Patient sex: M
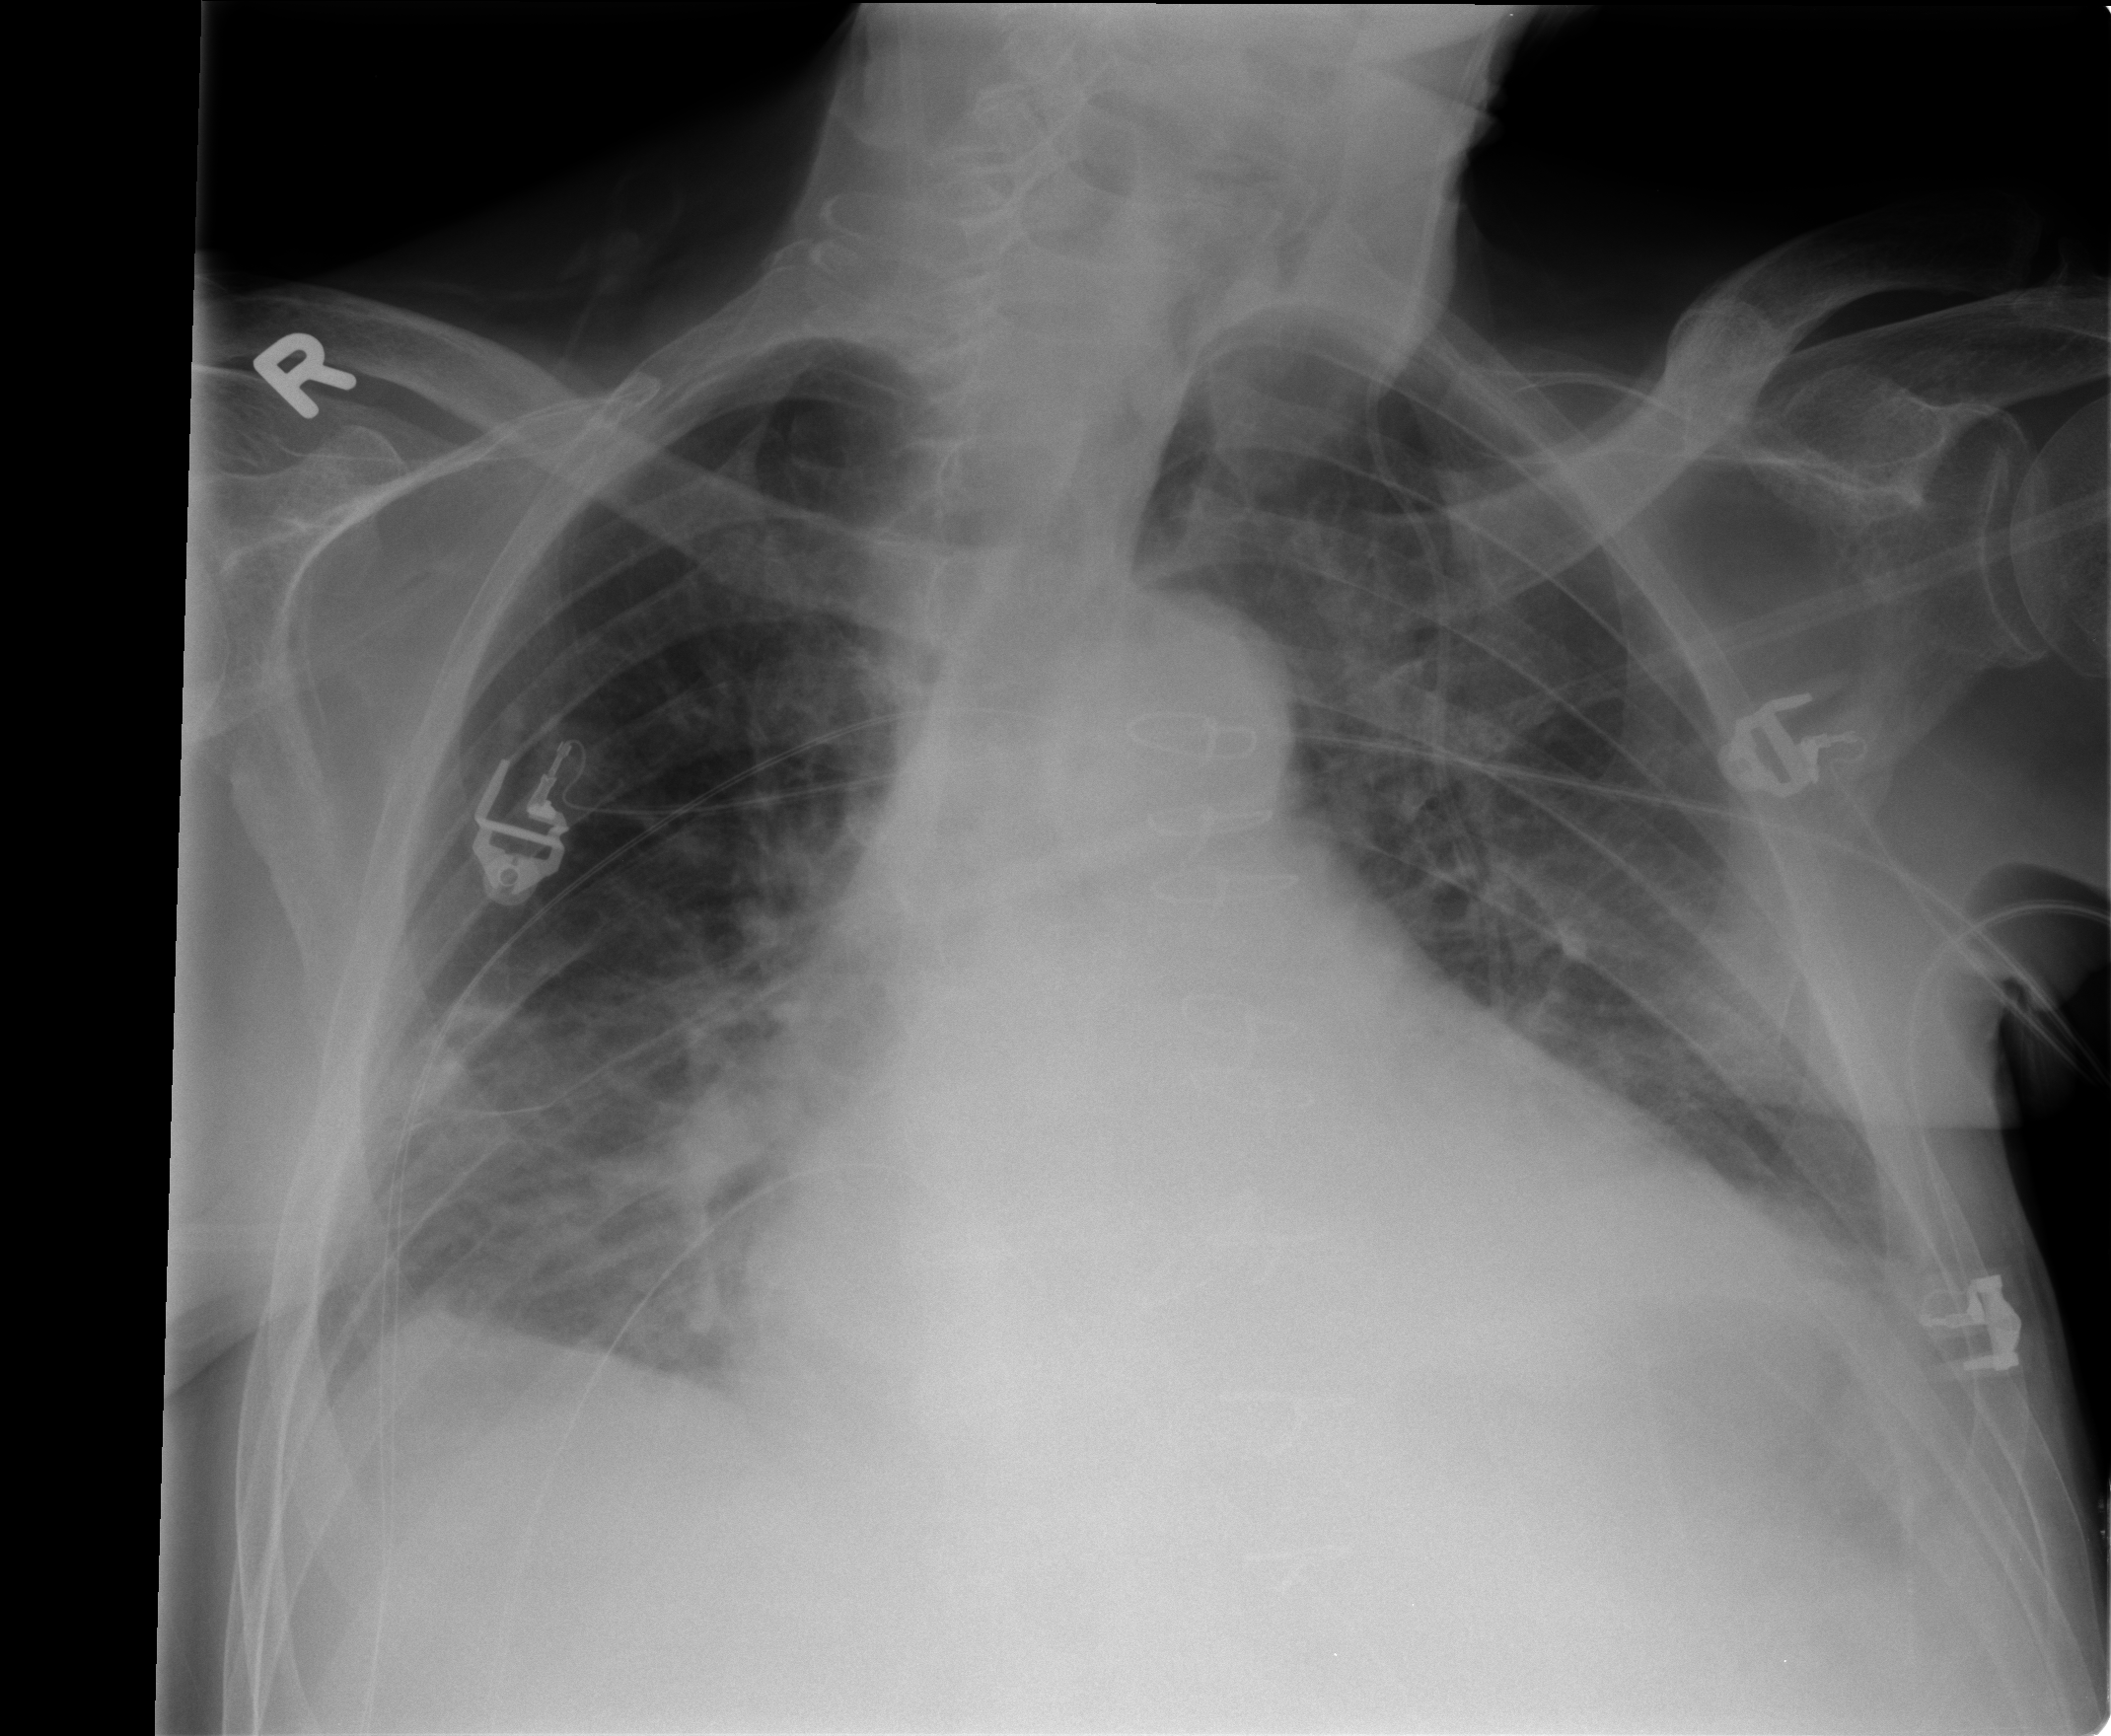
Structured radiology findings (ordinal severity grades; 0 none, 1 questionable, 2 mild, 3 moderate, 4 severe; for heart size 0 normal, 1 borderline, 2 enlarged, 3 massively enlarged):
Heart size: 2
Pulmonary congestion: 1
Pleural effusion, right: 0
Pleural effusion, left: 1
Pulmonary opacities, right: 0
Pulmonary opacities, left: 0
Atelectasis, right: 2
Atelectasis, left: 2